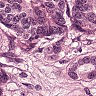
Metastatic tissue present: yes